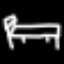
Label: bed